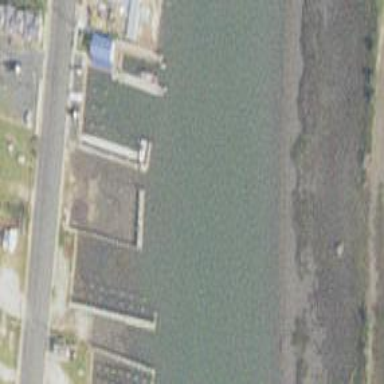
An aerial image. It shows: Breakwater structure.